Question: I'm looking to fill the space between two predefined functions, i.e.:
'''
def stravinska_SII(log_SII_Ha, eps=0):
strav_SII = 1.2 + eps + 0.61 / (log_SII_Ha - eps + 0.2)
strav_SII[log_SII_Ha > eps + 0.05] = -2
return strav_SII
'''
and
'''
def log_OIII_Hb_SII(log_SII_Ha, eps=0):
return 1.30 + eps + 0.72 / (log_SII_Ha - eps - 0.32)
'''
However, after moving the 'np.linspace' to give the function appropriate boundaries (as it shoots off towards y = +) I now have a patch which remains unfilled. I was wondering if i could ask the community ways of filling the empty patch with a novel new method...?
Here is a picture of what I will refer to as the patch problem:

N.B. I'm hoping I could define some function, i.e., a horizontal line at y = 1.5 between -0.2 < x < 0.06 that I could then use to fill (as the axhline is quite problematic as it uses a scaling relation...)
A self contained plot of my problem is:
'''
import numpy as np
import matplotlib as mpl
import matplotlib.pyplot as plt
import matplotlib.gridspec as gridspec
from matplotlib import pyplot as plt
SII = np.linspace(-3.0, 0.20)
SIIs = np.linspace(-3.0,-0.38)
def log_OIII_Hb_SII(log_SII_Ha, eps=0):
return 1.30 + eps + 0.72 / (log_SII_Ha - eps - 0.32)
def stravinska_SII(log_SII_Ha, eps=0):
strav_SII = 1.2 + eps + 0.61 / (log_SII_Ha - eps + 0.2)
strav_SII[log_SII_Ha > eps + 0.05] = -2
return strav_SII
fig = plt.figure()
gs_left = gridspec.GridSpec(1, 1)
ax = fig.add_subplot(gs_left[0,0])
ax.plot(SII, log_OIII_Hb_SII(SII), '-k')
ax.plot(SII, log_OIII_Hb_SII(SII, 0.1), '--k')
ax.plot(SII, log_OIII_Hb_SII(SII, -0.1), '--k')
ax.plot(SIIs, stravinska_SII(SIIs), '-.k')
ax.set_xlim(-2.0, 1.0)
ax.set_ylim(-1.5, 2.5)
ax.fill_between(SII, log_OIII_Hb_SII(SII), stravinska_SII(SII), where=log_OIII_Hb_SII(SII)>=stravinska_SII(SII),
facecolor='gray', alpha=0.45, edgecolor='none')
plt.show()
'''
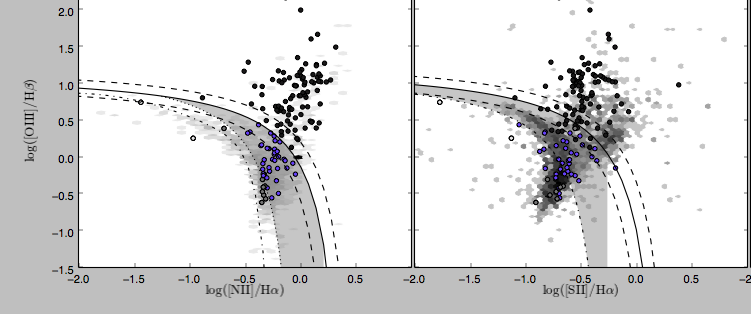
Answer: The 'fill_between' works nicely as long as you have nicely behaving continuous (in respect to X) data. If you don't then you might consider some other methods.
One possibility would be to create a polygon by hand. The polygon would have the following edges:
- -
The nice thing is that with this approach you do not have any x/y constraints, and you may even use parametric curves if you want.
Applied to your simple example:
'''
# create the limiting polygon
vert_x = np.concatenate((SII, SIIs[::-1]))
vert_y = np.concatenate((log_OIII_Hb_SII(SII), stravinska_SII(SIIs[::-1])))
p = plt.Polygon(np.column_stack((vert_x, vert_y)), facecolor='gray', alpha=.45, edgecolor='none')
ax.add_artist(p)
'''
With this your example becomes: